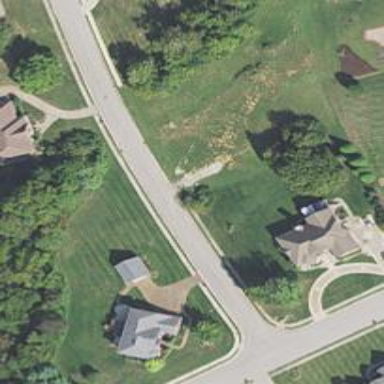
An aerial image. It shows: Residential road.